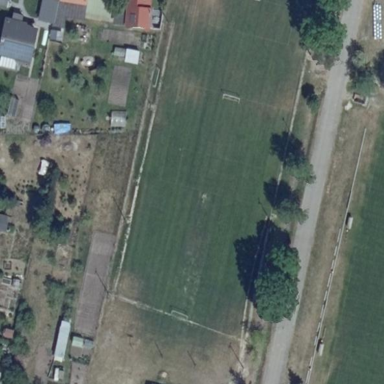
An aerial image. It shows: Soccer pitch for outdoor sports and leisure activities.